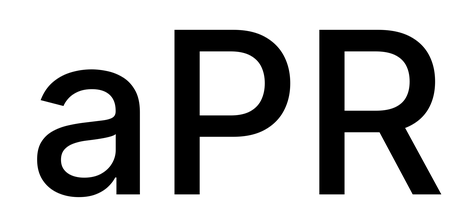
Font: Inter_Medium